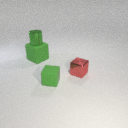
small green rubber cube to the right of large green rubber cube